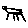
Label: line